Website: home-depot
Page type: order-tracking
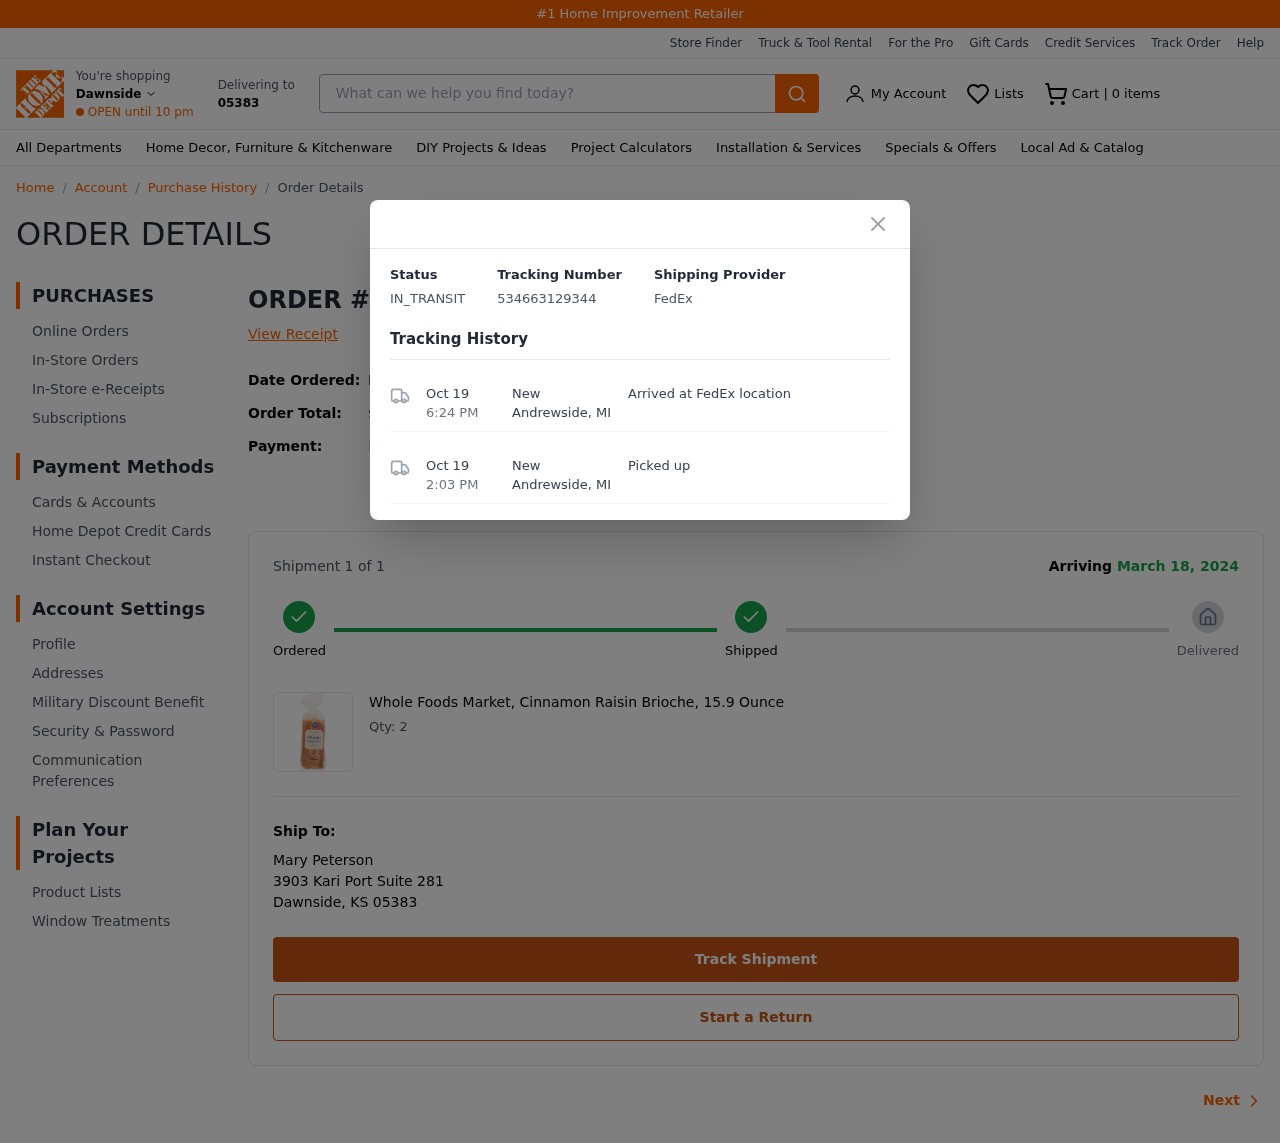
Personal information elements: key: PII_CARD_LAST4
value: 5837
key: PII_CITY
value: Dawnside
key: PII_CITY_STATE_ZIP
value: Dawnside, KS 05383
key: PII_FULLNAME
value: Mary Peterson
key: PII_POSTCODE
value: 05383
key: PII_STREET
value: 3903 Kari Port Suite 281
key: PII_CITY_STATE2
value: New Andrewside, MI
Product elements: key: PRODUCT1_NAME
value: Whole Foods Market, Cinnamon Raisin Brioche, 15.9 Ounce
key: PRODUCT1_QUANTITY
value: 2
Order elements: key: ORDER_NUM_ITEMS
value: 0
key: ORDER_ID
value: #LT697318946
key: ORDER_DATE
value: March 13, 2024
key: ORDER_TOTAL
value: $12.96
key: ORDER_SUBTOTAL
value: $11.98
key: ORDER_SHIPPING_COST
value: FREE
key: ORDER_TAX
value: $0.98
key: ORDER_NUM_ITEMS
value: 1
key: ORDER_DELIVERY_DATE
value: March 18, 2024
Search elements: key: HEADER_SEARCH
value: What can we help you find today?
Other elements: key: TRACKING_NUMBER
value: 534663129344
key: TRACKING_DATE1
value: Oct 19
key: TRACKING_TIME1
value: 6:24 PM
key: TRACKING_DATE2
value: Oct 19
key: TRACKING_TIME2
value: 2:03 PM